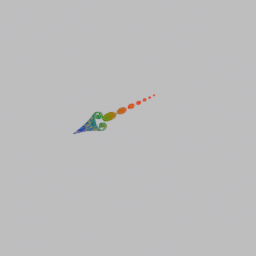
Label: decoration